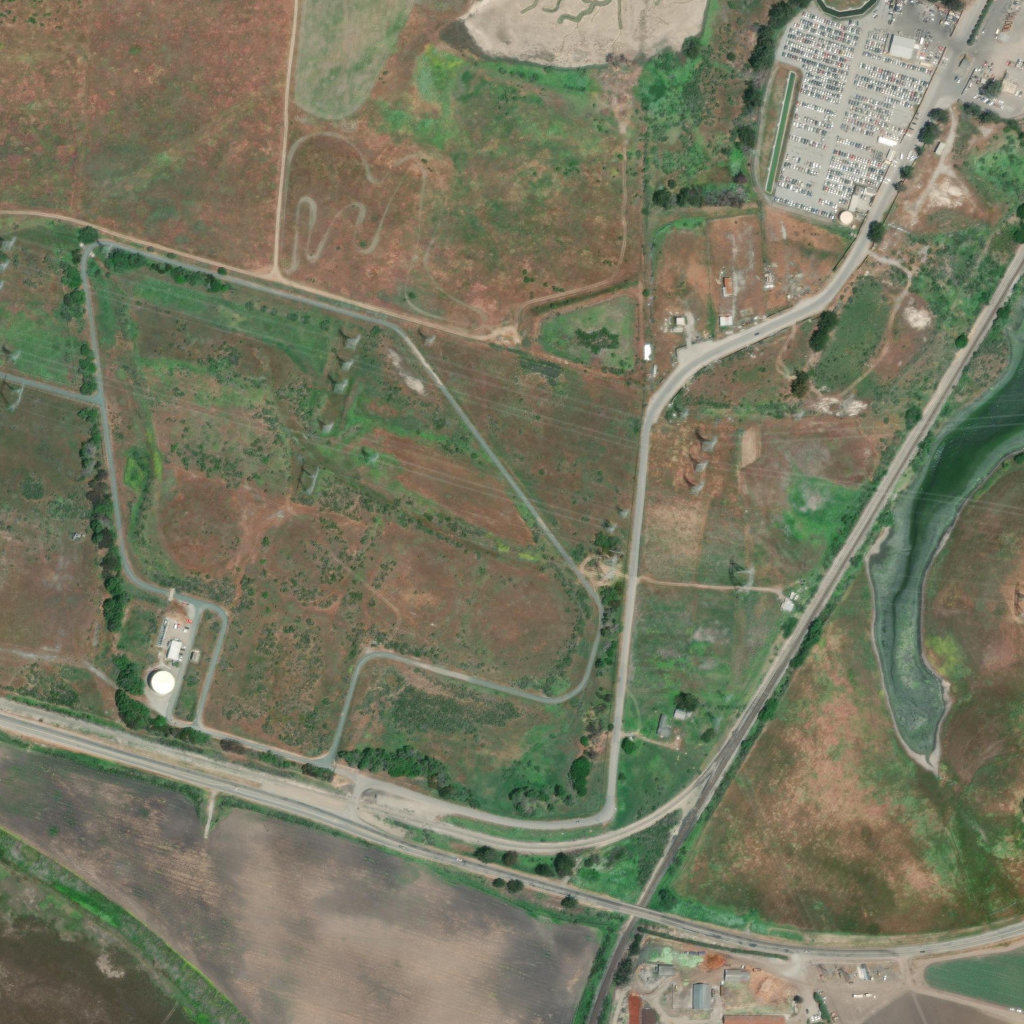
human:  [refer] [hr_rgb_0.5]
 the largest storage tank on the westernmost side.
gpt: <box>[[14, 64, 17, 68, 0]]</box>